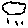
Label: cloud